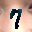
Label: 7